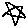
Label: star